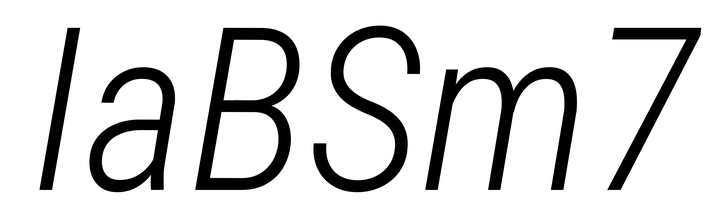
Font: Roboto-Italic_Condensed_Light_Italic